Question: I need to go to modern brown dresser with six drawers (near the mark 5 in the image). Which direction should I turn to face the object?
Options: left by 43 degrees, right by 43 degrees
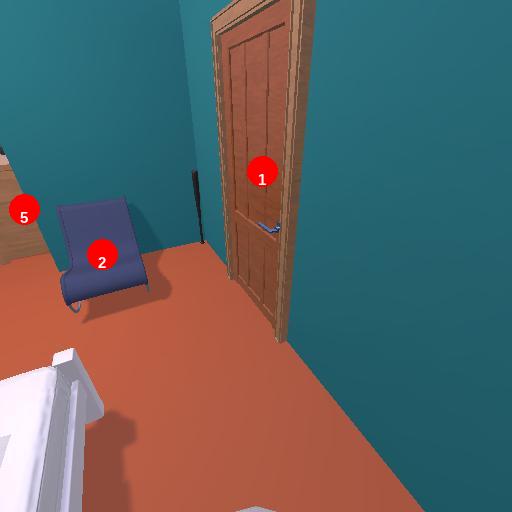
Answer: left by 43 degrees